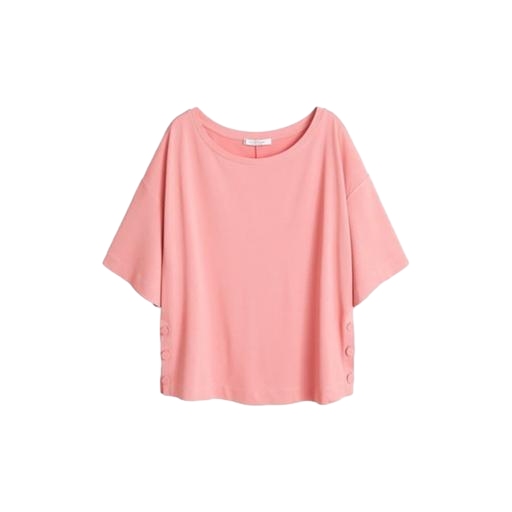
pink kimono-sleeve top, pink half-sleeve top, pink nordstrom caroline issa top, white background